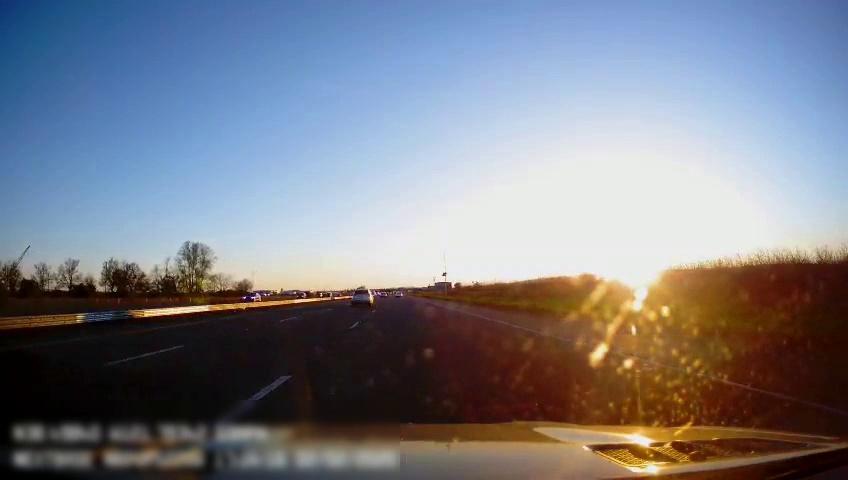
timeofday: Day
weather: Sunny
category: Drivable Space
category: Vehicles | SUV
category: Vehicles | Car
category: Lanes | Alternate Lane
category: Lanes | Alternate Lane
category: Lanes | Current Lane
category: Lanes | Alternate Lane